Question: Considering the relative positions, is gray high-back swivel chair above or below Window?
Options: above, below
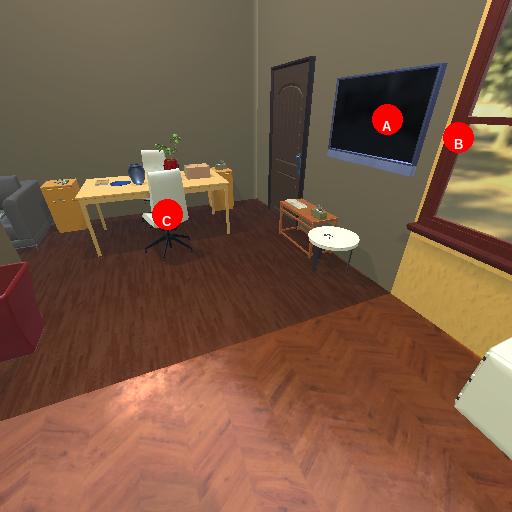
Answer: above